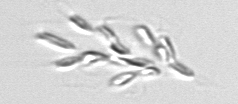
Label: Dinobryon